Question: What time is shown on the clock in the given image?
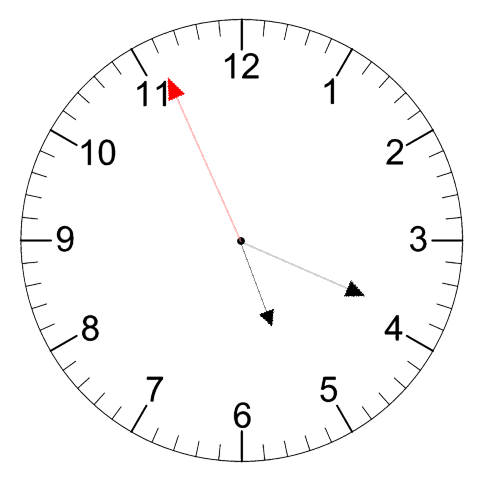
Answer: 05:18:56